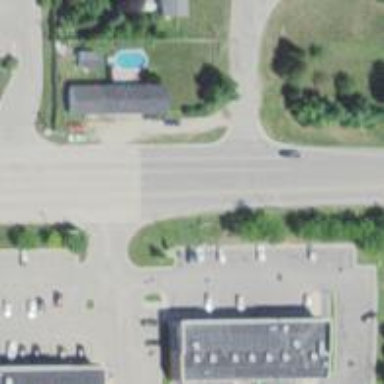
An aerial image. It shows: Secondary road with asphalt surface.